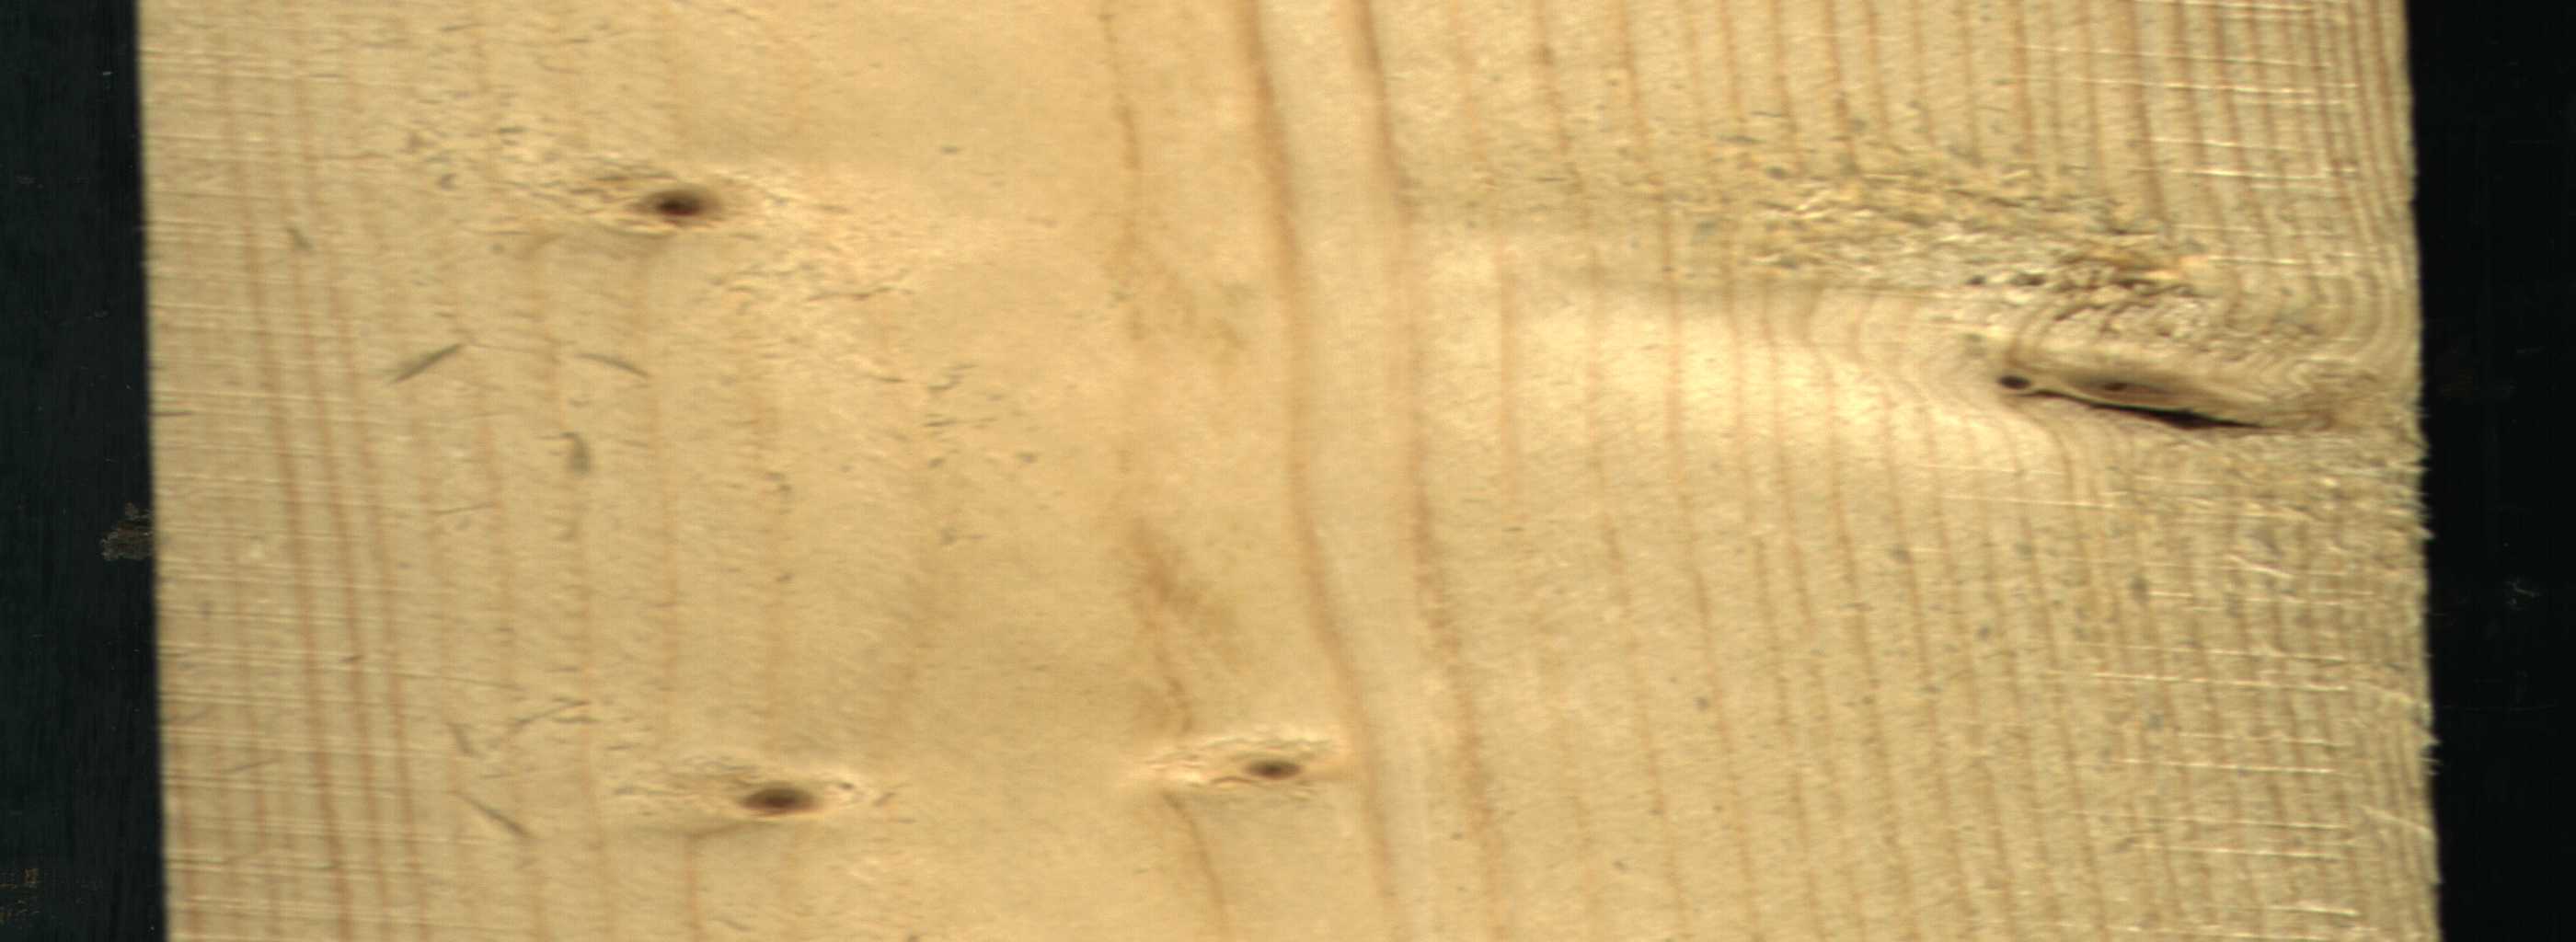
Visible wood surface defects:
Dead_Knot
Live_Knot
Live_Knot
Live_Knot